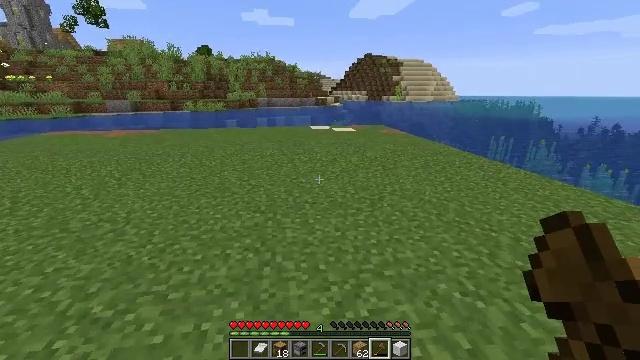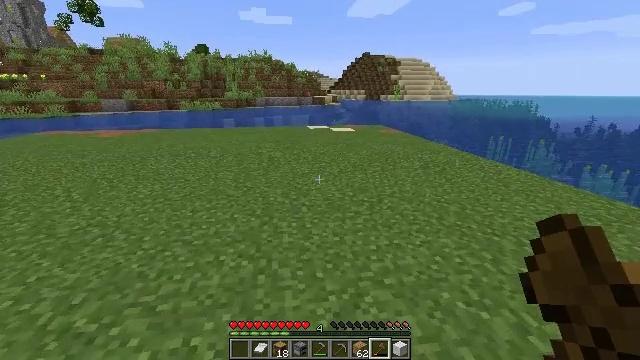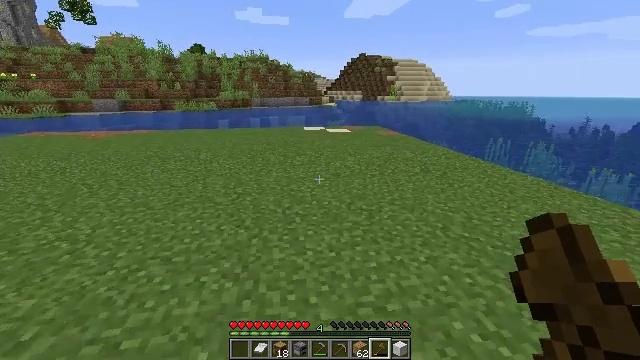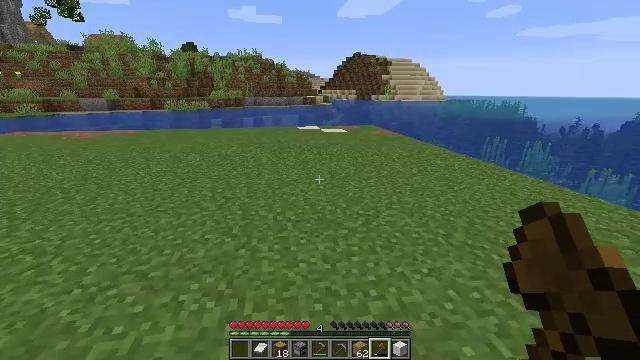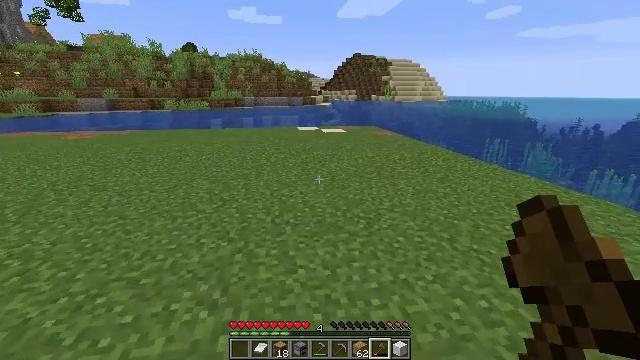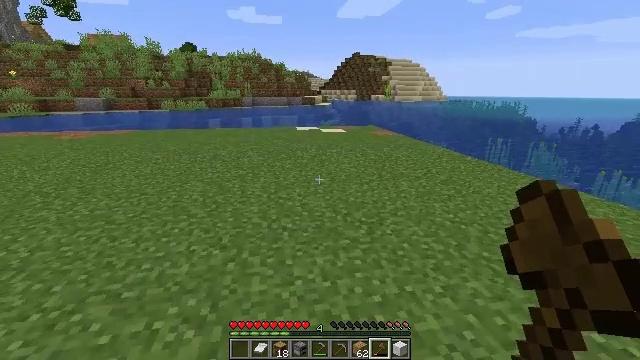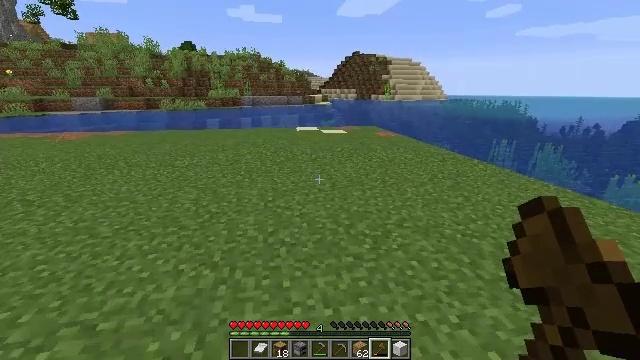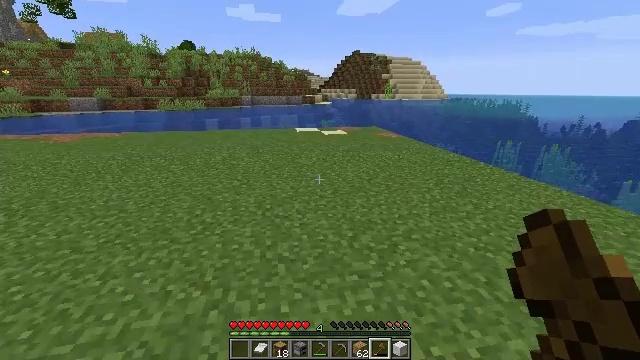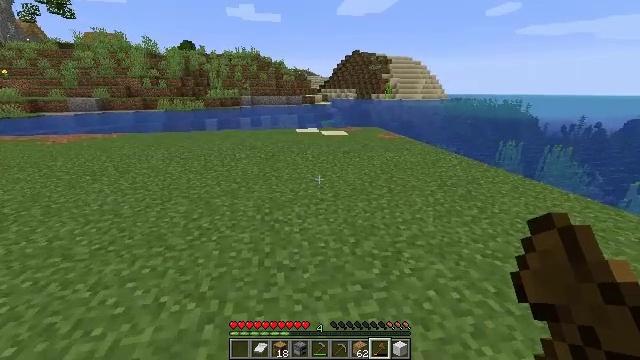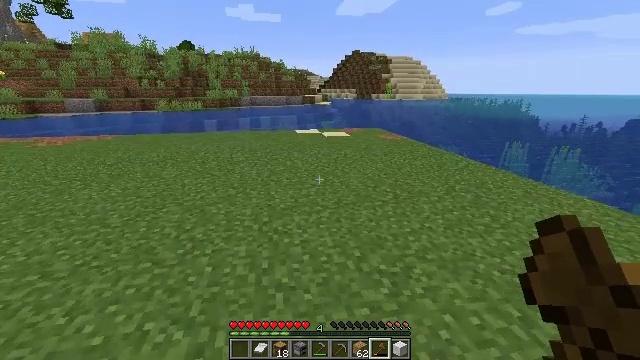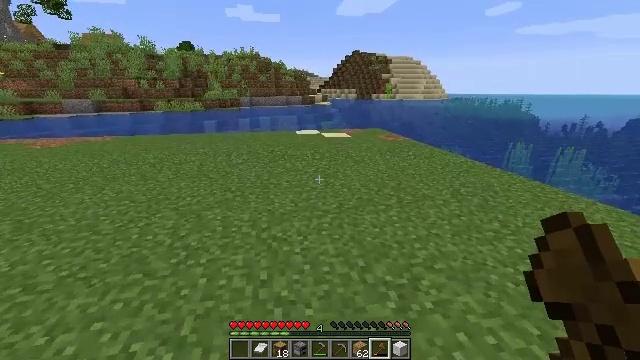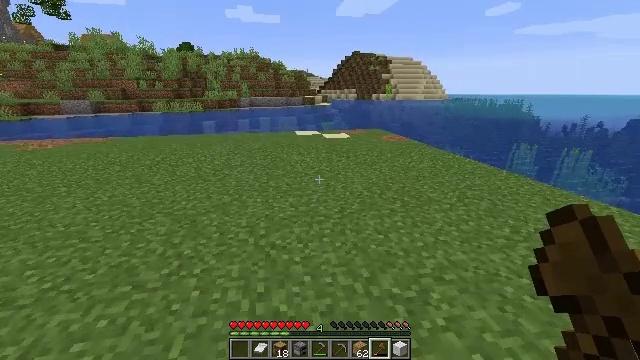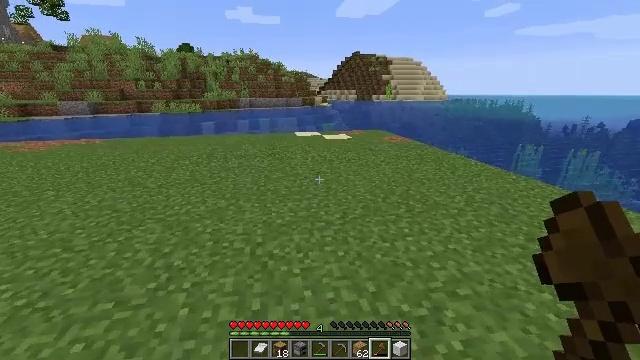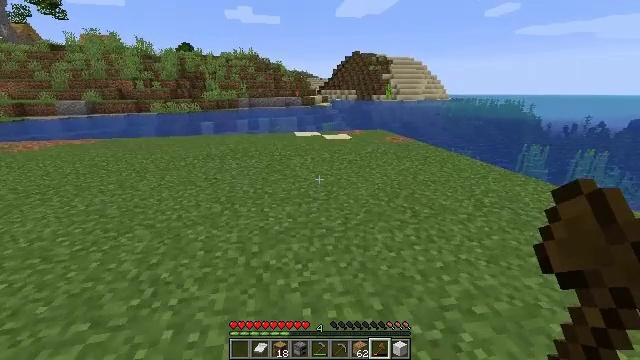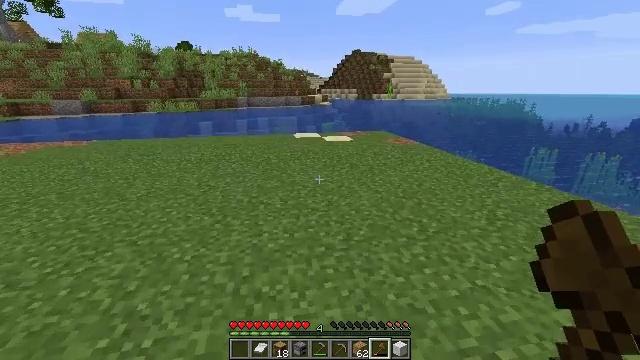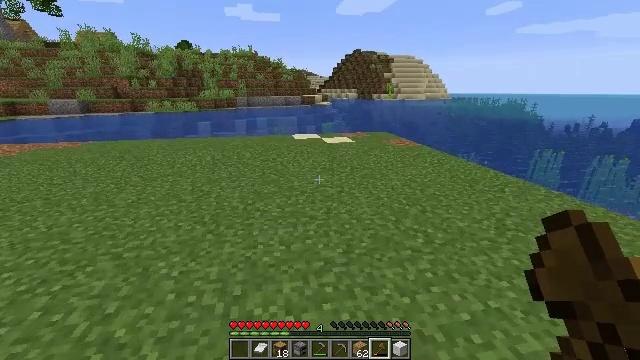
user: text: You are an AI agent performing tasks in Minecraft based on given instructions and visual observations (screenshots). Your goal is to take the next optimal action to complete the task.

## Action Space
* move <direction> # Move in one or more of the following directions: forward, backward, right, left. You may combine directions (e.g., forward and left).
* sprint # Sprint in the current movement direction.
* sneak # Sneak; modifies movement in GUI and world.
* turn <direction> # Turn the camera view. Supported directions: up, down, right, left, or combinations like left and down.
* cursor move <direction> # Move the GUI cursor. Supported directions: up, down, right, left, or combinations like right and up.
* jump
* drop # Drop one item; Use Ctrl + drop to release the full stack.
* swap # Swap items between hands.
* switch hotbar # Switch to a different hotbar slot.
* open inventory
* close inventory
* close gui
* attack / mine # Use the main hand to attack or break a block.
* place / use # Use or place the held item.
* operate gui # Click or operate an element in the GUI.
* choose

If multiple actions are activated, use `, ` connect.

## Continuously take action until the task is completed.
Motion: motion action
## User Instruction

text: Dig up some sand.
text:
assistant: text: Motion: move forward, sprint
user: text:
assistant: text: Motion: move forward, sprint
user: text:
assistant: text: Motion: move forward, sprint, turn right
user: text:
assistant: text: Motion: move forward, sprint
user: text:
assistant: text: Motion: move forward, sprint
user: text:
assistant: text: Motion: move forward, sprint
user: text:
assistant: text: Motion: move forward, sprint
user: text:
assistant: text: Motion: move forward, sprint
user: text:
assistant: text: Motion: move forward, sprint
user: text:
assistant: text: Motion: move forward, sprint
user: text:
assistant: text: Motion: move forward, sprint
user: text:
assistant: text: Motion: move forward, sprint
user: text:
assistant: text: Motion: move forward, sprint
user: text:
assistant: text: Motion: move forward, sprint
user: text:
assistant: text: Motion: move forward, sprint
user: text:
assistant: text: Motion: move forward, sprint
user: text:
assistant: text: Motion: move forward, sprint
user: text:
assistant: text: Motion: sprint
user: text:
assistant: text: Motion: no_op
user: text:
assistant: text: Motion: no_op
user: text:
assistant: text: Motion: no_op
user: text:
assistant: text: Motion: no_op
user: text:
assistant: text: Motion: no_op
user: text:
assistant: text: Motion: no_op
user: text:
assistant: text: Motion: no_op
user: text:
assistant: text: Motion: no_op
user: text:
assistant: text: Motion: no_op
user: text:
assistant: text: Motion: sprint
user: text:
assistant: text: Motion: sprint
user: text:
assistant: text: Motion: sprint